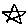
Label: star